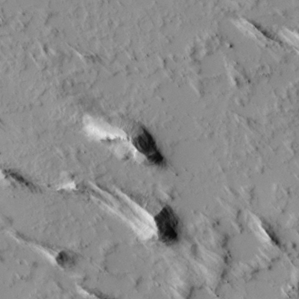
Label: non_frost